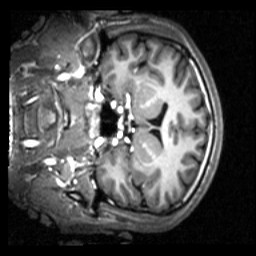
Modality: T1w
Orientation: coronal
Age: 25
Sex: male